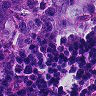
Metastatic tissue present: yes